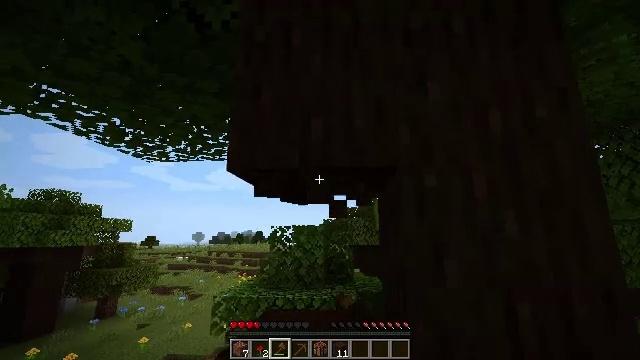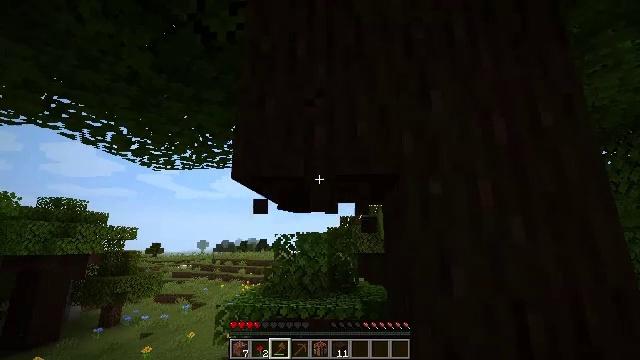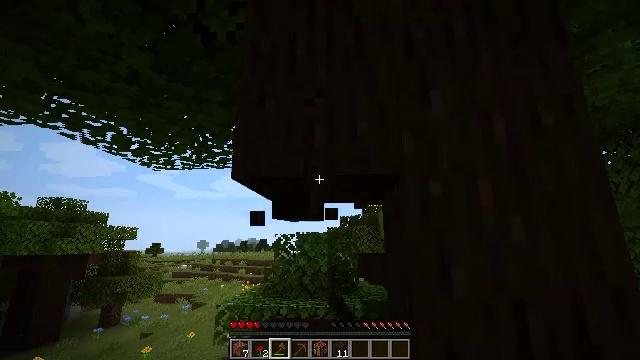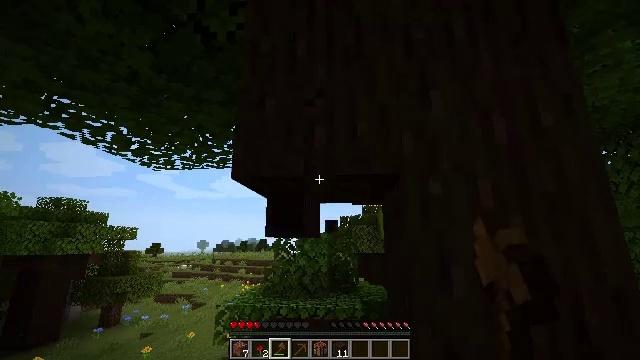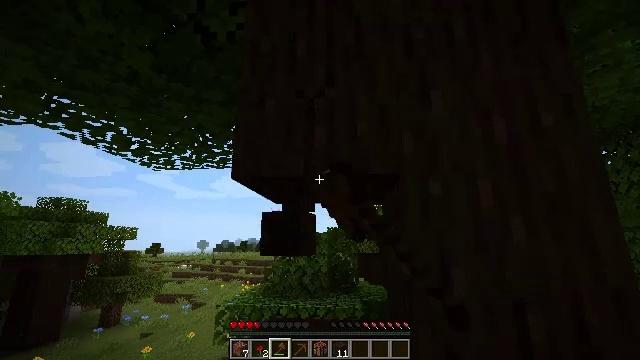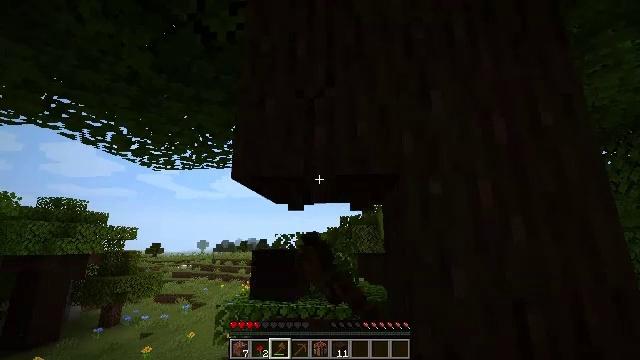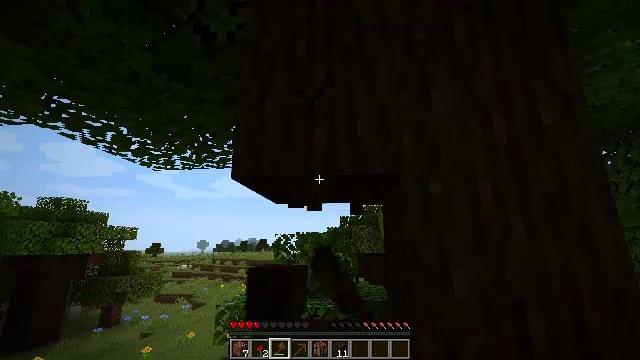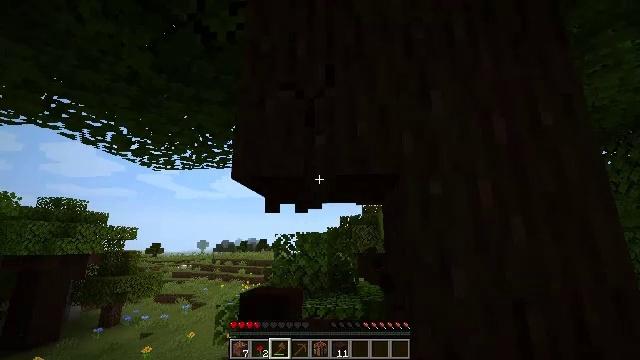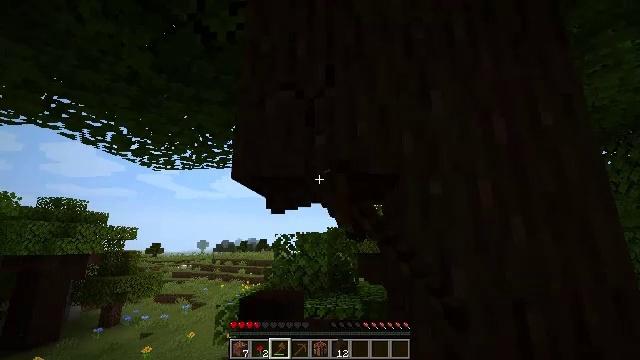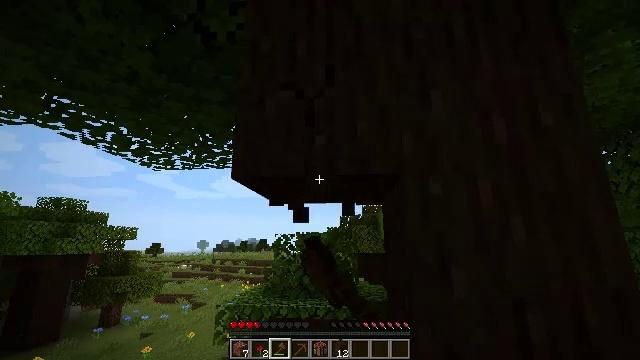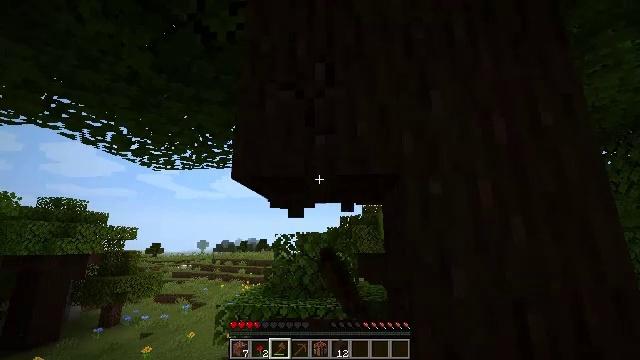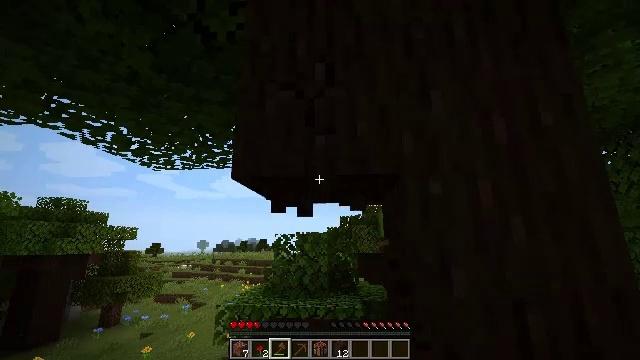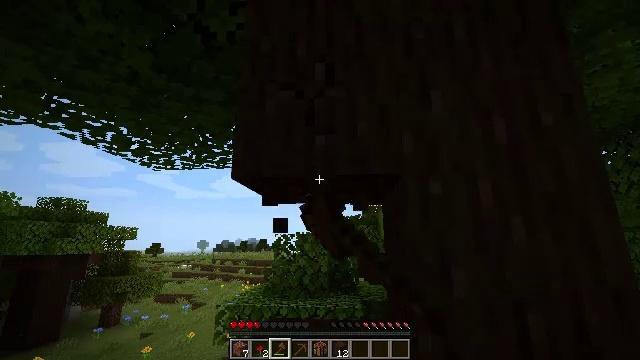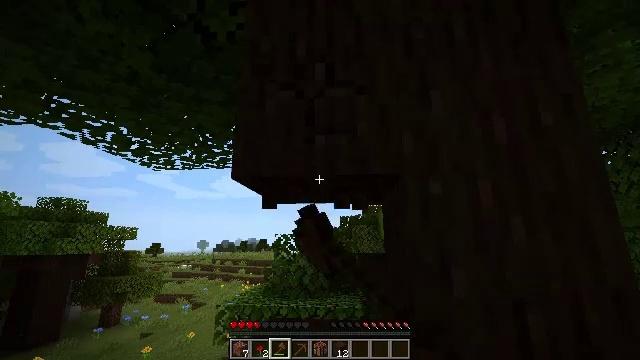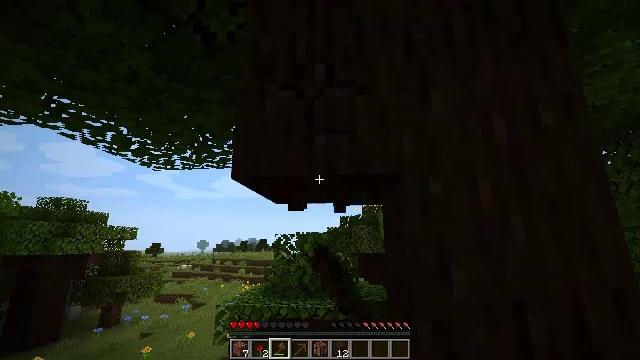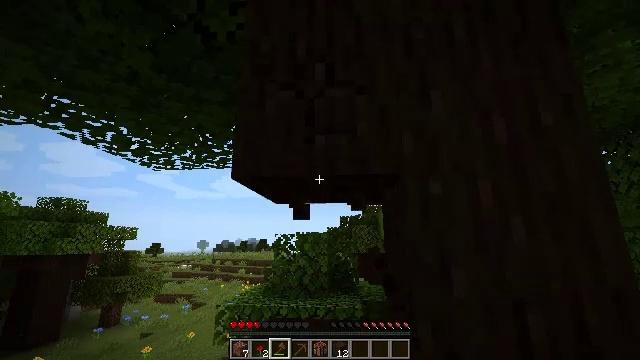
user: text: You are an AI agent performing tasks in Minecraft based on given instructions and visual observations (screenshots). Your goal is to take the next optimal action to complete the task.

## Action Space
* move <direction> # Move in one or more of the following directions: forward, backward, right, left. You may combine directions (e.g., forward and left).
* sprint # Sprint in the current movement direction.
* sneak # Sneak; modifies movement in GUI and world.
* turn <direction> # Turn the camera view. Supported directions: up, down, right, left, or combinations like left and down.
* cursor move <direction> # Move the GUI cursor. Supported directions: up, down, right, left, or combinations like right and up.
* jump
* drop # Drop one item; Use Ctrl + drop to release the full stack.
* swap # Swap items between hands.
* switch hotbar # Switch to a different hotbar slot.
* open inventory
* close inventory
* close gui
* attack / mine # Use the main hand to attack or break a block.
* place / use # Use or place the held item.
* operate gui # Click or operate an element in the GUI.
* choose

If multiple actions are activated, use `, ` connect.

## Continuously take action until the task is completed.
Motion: motion action
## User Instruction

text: Harvest dark oak log for resources.
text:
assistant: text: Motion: turn up, attack / mine
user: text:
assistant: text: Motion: attack / mine
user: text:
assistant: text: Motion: attack / mine
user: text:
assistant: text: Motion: attack / mine
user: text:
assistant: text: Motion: attack / mine
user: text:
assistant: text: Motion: attack / mine
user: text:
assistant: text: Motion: attack / mine
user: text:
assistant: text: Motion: attack / mine
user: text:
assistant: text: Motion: attack / mine
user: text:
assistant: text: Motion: attack / mine
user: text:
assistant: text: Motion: attack / mine
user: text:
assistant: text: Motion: attack / mine
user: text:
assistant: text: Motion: attack / mine
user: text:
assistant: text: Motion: attack / mine
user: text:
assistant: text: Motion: attack / mine
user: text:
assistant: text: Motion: attack / mine
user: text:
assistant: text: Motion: attack / mine
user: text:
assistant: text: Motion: attack / mine
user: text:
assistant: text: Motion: attack / mine
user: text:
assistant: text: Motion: attack / mine
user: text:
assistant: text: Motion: attack / mine
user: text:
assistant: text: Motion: attack / mine
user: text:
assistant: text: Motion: attack / mine
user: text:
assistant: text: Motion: attack / mine
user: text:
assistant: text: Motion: attack / mine
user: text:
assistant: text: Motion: attack / mine
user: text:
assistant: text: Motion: attack / mine
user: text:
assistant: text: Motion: attack / mine
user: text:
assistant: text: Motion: attack / mine
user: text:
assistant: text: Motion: attack / mine